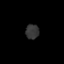
Tissue: prostate
Cell type: Myeloid cells
Senescence score: 0.3418
Nuclear area (px): 195
Mean DAPI intensity: 52.723